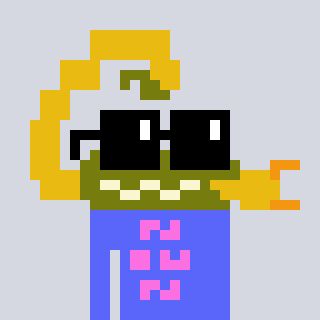
a pixel art character with square black sunglasses, a scorpion-shaped head and a purple-colored body on a cool background